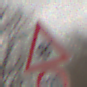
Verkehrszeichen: SchneeOderEisglaette
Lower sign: Geschwindigkeit120
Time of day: Midday
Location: Outdoor (Nature)
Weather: Overcast
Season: NotSpecified
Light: Natural